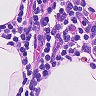
Metastatic tissue present: no